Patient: sex F, age 77
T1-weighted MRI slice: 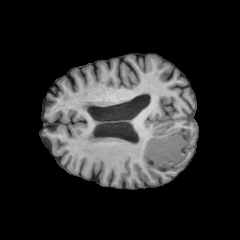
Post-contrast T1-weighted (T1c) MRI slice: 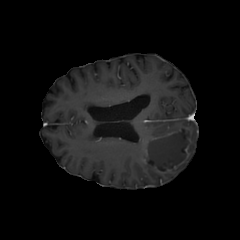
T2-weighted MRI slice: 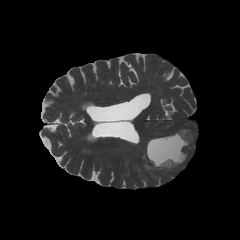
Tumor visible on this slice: yes
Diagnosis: Glioblastoma, IDH-wildtype
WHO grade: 4